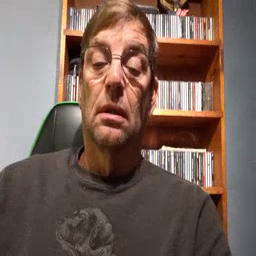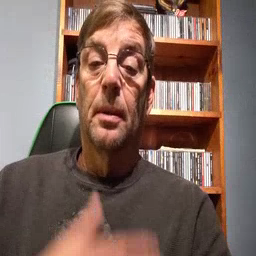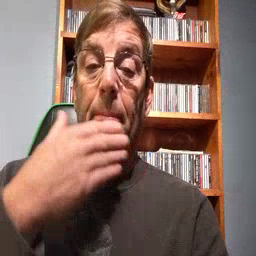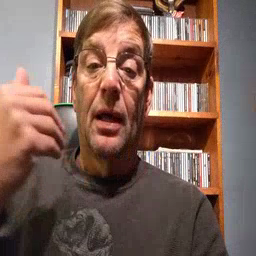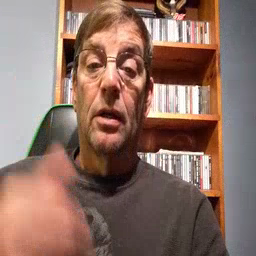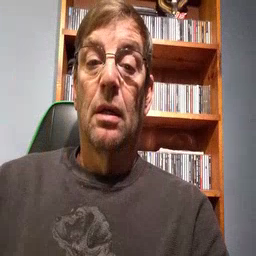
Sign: better